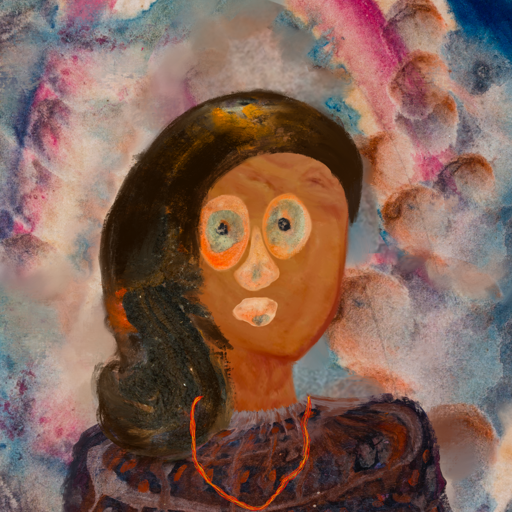
Background: Rupkatha, Head And Neck Front: Pious_Lady, Face Front: Childish, Bust: Hypocrite, Hair Front: Gypsy_Queen, Head Accessory: Blank, Second Necklace: Gypsy_Mother_2, Necklace: Blank, Baby: Blank